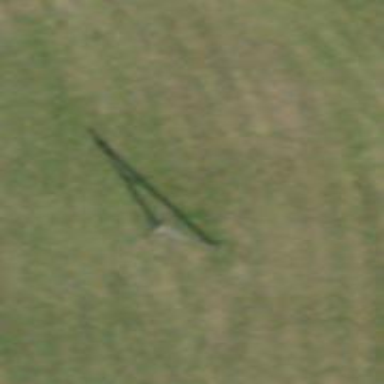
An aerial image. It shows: Minor power line.